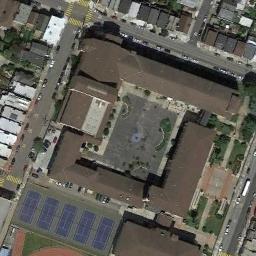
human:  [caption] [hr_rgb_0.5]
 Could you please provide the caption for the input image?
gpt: There are two small pure green tennis courts .

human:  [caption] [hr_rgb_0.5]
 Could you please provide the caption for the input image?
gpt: The tennis court is next to some buildings and roads .

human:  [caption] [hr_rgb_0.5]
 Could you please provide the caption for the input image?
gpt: There are many different shapes and sizes of buildings next to the tennis courts .

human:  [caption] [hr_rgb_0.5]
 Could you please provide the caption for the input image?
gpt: The tennis court and residential area next to the building are separated by a road .

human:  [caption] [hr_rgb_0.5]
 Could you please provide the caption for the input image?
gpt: There are some brown buildings beside the tennis courts .